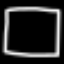
Label: square